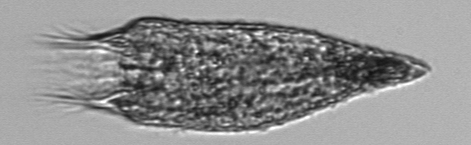
Label: Strombidium_conicum